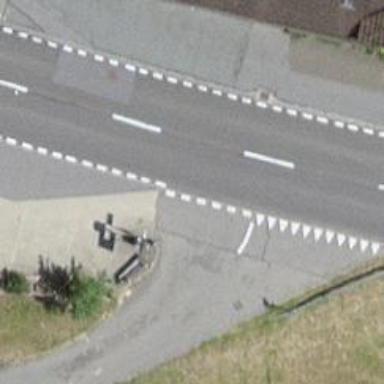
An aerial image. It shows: Bus stop with platform for public transport.